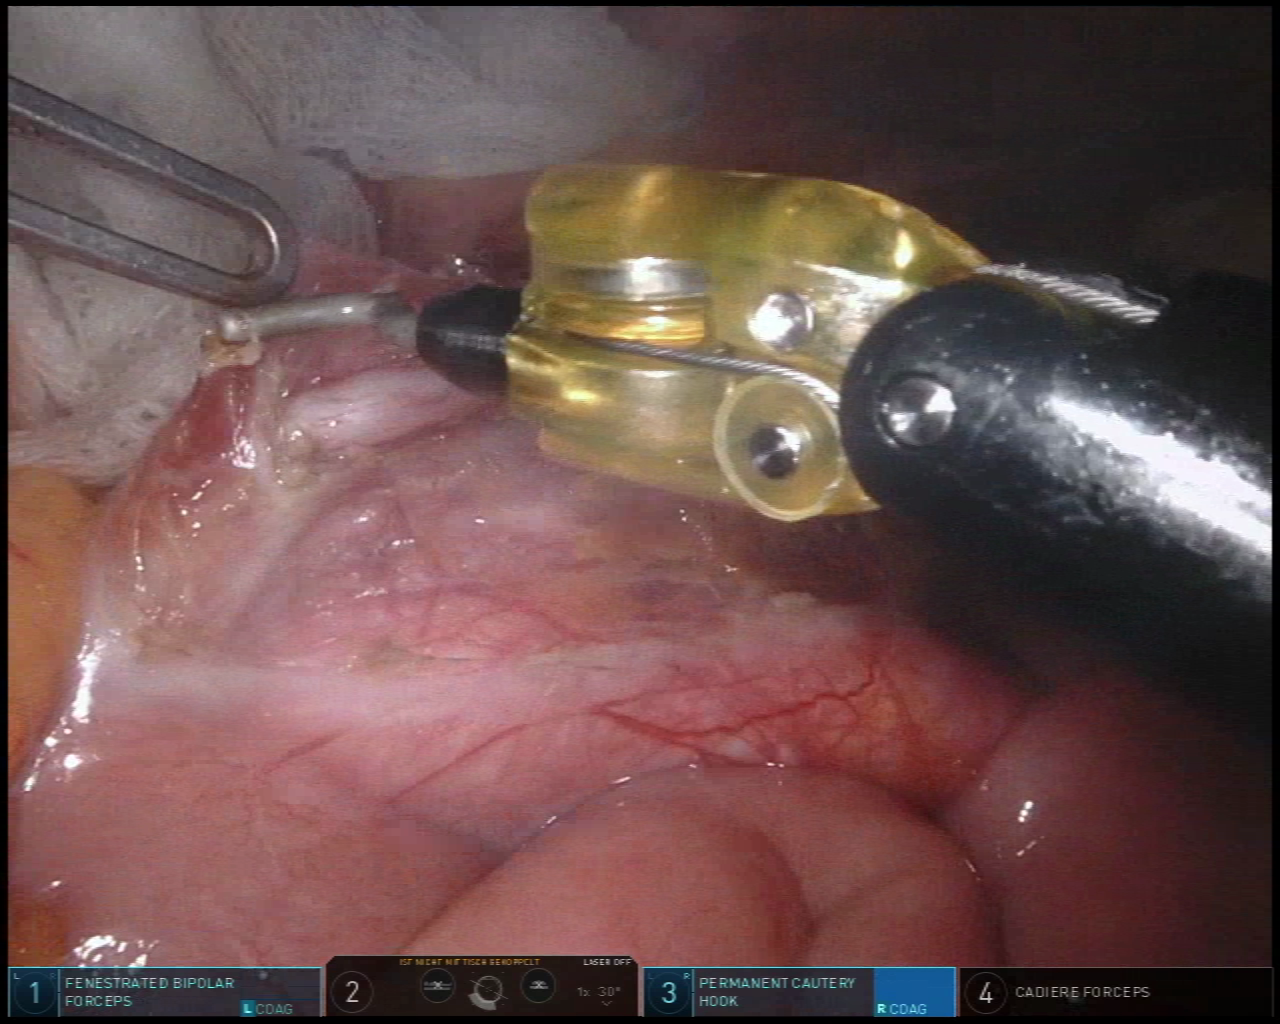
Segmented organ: inferior_mesenteric_artery
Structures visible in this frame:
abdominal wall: no
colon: no
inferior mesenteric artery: yes
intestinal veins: no
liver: no
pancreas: no
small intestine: yes
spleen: no
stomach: no
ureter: no
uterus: no
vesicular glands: no